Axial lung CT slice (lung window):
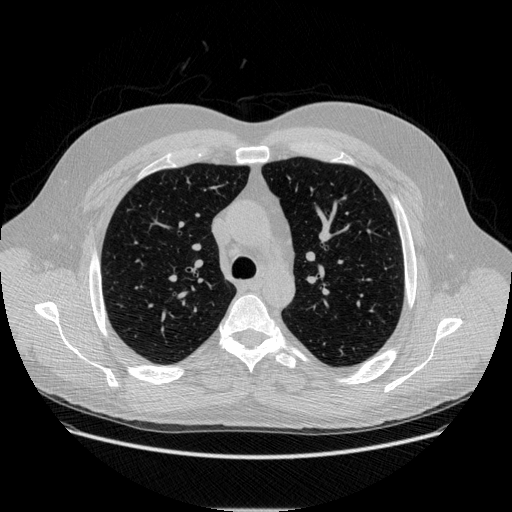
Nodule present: no